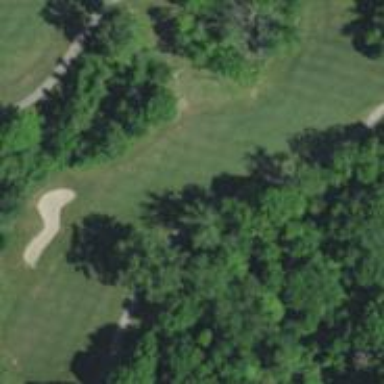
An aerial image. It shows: Scenic golf fairway.